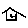
Label: house